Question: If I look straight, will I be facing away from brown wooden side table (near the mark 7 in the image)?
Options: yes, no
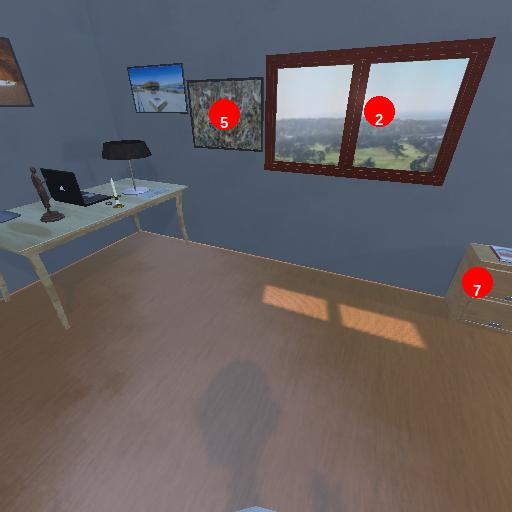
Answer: yes